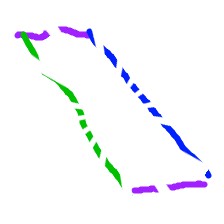
Shape: parallelogram